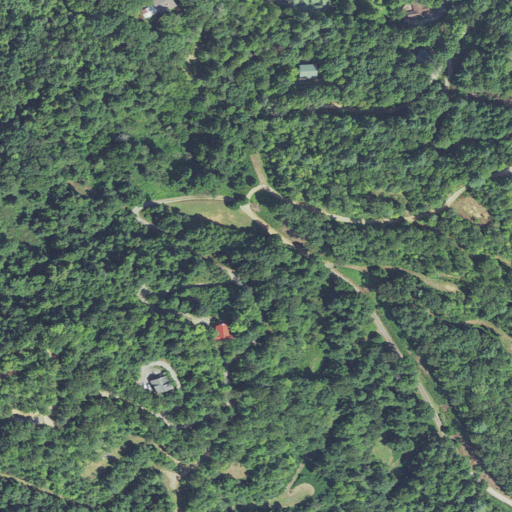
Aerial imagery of gap in North Carolina named Whiteside Gap containing deciduous forest, mixed forest, open development, low intensity development, and open water